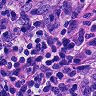
Metastatic tissue present: yes